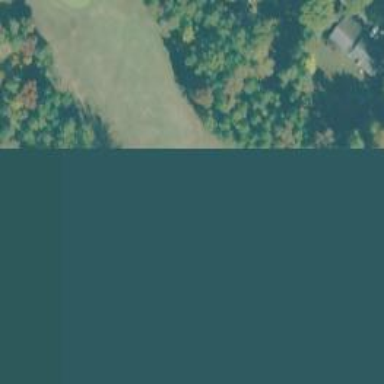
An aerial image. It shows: View of golf hole.